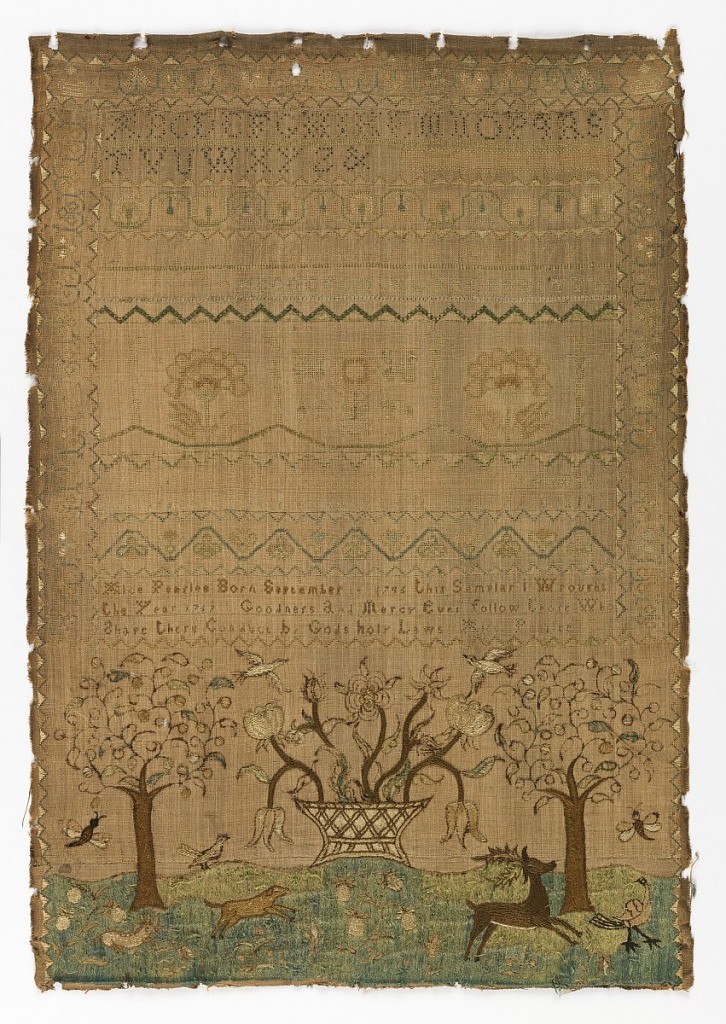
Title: Sampler
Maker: Alice Pearlee, American, b. 1745
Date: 1759
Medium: silk embroidery on linen foundation Technique: embroidered on plain weave foundation
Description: Bands of alphabets are followed by floral vine borders and the inscription:
Alice Pearlee Born September (?) 1745  This sampler I wrought the year 1759
Goodness and mercy ever follow those who share there ...(?) by God's holy laws

The lower section shows a basket of flowers flanked by trees, deer and other animals.